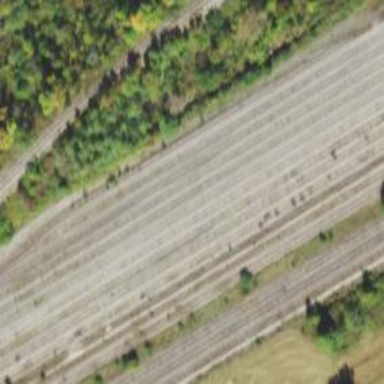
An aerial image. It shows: Railway yard used for servicing trains.